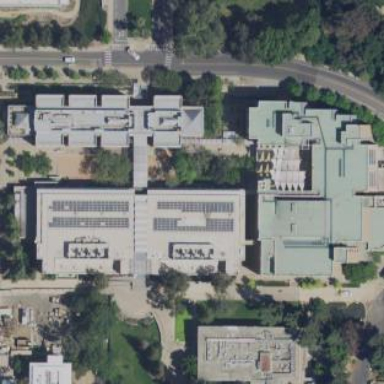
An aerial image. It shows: View of university building.